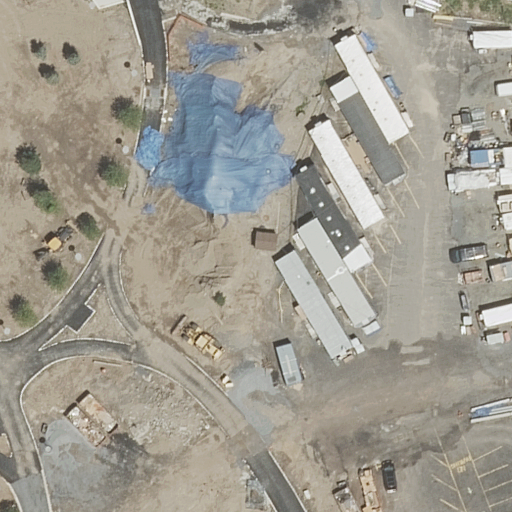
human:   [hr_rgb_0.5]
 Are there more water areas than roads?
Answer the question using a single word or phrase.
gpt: no

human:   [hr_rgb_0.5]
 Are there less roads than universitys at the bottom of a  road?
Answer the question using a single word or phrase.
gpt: no

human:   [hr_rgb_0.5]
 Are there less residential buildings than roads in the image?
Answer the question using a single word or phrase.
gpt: yes

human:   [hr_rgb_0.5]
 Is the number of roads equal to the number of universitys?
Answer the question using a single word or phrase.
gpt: no

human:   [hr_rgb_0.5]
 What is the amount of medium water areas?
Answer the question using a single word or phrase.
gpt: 0

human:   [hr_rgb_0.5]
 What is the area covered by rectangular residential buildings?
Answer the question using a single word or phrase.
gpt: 0m2

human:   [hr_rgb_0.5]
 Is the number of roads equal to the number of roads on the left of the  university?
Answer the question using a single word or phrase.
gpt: yes

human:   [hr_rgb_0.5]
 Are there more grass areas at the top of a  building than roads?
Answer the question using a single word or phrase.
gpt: no

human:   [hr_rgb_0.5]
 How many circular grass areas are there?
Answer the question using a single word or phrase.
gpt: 0

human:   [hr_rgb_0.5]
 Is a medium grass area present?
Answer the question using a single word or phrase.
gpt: yes

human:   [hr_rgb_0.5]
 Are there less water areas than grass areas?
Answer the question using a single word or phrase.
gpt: yes

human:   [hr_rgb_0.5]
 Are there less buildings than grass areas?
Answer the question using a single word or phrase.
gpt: yes

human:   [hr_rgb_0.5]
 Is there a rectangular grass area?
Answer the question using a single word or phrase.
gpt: yes

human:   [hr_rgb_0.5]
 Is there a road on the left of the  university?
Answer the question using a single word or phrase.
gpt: yes

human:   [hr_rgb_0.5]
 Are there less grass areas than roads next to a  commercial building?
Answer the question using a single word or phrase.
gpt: no

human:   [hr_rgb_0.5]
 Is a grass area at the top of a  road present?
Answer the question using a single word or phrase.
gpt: yes

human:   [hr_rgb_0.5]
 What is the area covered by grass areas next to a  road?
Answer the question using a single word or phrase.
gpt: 4752m2

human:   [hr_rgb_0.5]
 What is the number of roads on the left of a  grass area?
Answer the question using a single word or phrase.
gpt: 6

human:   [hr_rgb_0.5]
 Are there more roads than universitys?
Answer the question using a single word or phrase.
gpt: yes

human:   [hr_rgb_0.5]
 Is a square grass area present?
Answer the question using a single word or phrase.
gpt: no

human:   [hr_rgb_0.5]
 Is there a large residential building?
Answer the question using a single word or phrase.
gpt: no

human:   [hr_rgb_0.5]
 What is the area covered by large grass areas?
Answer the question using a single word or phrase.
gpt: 4007m2

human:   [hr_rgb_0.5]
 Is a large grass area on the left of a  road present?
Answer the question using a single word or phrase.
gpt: yes

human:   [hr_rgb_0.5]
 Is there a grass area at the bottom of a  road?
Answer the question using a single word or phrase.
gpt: yes

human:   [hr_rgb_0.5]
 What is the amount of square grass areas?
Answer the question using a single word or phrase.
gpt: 0

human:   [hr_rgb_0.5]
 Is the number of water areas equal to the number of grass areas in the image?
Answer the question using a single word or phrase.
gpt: no

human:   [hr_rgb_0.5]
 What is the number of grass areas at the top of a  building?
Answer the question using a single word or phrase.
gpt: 0

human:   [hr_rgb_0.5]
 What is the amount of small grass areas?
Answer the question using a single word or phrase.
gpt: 2

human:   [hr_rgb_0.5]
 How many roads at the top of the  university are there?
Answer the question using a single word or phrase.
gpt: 6

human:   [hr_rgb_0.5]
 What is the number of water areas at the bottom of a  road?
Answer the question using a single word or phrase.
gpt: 0

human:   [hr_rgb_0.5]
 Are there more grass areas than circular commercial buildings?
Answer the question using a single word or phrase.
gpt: yes

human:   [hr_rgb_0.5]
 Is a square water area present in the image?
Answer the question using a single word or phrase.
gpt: no

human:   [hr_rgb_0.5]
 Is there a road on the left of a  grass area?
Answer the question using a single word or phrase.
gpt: yes

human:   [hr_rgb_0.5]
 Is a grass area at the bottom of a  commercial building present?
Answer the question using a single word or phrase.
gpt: no

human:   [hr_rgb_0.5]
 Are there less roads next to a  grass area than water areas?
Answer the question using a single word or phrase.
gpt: no

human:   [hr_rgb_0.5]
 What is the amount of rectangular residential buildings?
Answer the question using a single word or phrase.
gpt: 0